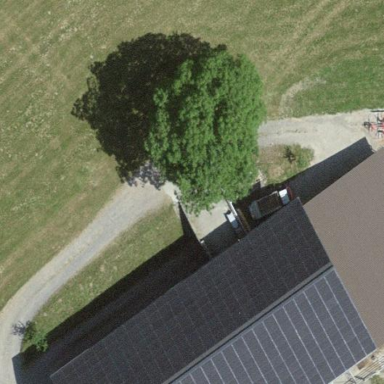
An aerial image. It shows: Solar power generator using photovoltaic panels.